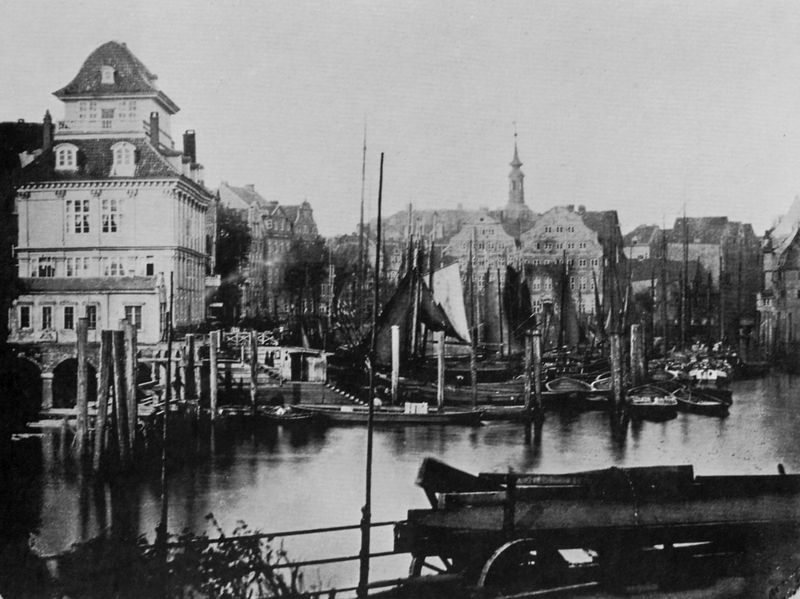
Titel: Hamburger Hafen
Künstler: Charles Fuchs
Schlagwörter: himmel, meer, schatten, wasser, weiß, fluss, kirchturm, see, stadt, ufer, fenster, grau, holz, jahrhundertwende, laterne, licht, schwarz, säule, säulen, terasse, dach, gebäude, gras, haus, zaun, barock, spitze, holland, niederlande, bach, flusslauf, gracht, gräser, häuser, hügel, pfähle, spiegelung, strauch, brücke, gitter, kanal, kirche, pflanze, pflanzen, boot, boote, kahn, kamin, kamine, karren, räder, turm, turmspitze, balkon, küste, schiff, schiffe, segel, segelboot, segelschiffe, ruhe, bogen, fassade, italien, ort, fahne, mast, verlassen, dorf, dächer, giebel, amerika, hafen, kähne, lastkähne, rad, rundbogen, wagen, anleger, kai, kaimauer, lastkahn, masten, stille, pfahle, pier, steg, treppe, treppen, metall, bohlen, geländer, still, menschenleer, anlegen, bucht, lichtreflexe, reflexion, segelboote, pfosten, stege, foto, fotografie, photographie, bögen, zwiebel, erker, glockenturm, zwiebeldach, dom, mole, pfahl, reflexionen, gauben, leblos, schwarz weiss, schweiz, rathaus, arkaden, kathedrale, photo, villa, hintergund, floss, reflektion, gaube, gaupen, fähre, usa, gestrüpp, maste, laubengang, fotographie, anlegestelle, holzpfahl, brücken, amsterdam, fuhrwerk, stempen, hafenstadt, nachen, gaupe, zürich, villen, dachreiter, bott, wagon, hamburg, mansarden, flandern, häuserfronten, finnland, brügge, belgien, docks, kajütte, glockentürmchen, binnenhafen, bootr, spiegeungen